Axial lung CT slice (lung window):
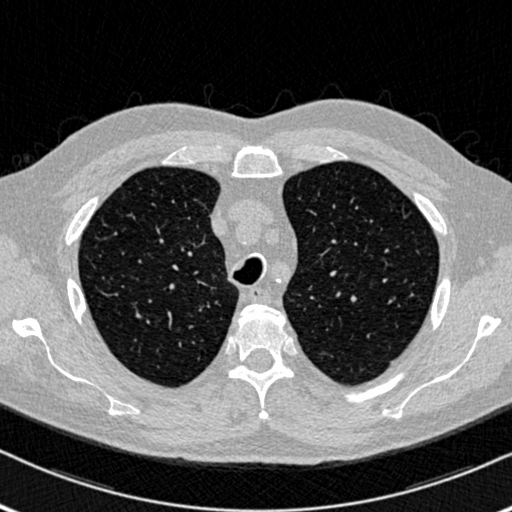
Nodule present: no